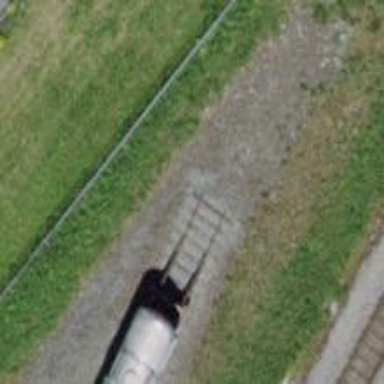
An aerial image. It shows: Railway buffer stop.